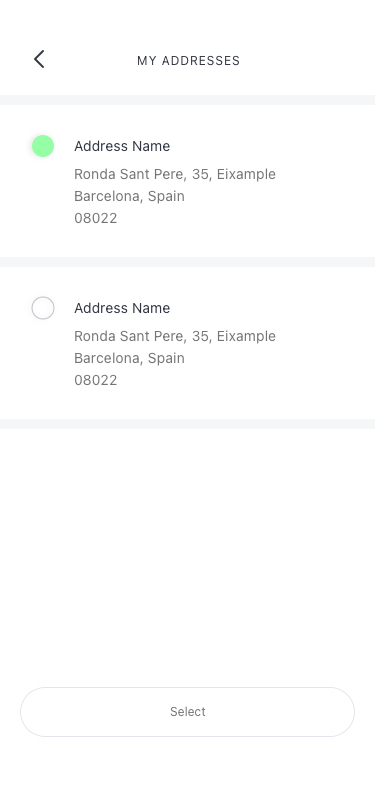
Text in this UI design:
Ronda Sant Pere, 35, Eixample
Barcelona, Spain
08022
Address Name
Ronda Sant Pere, 35, Eixample
Barcelona, Spain
08022
Address Name
MY ADDRESSES